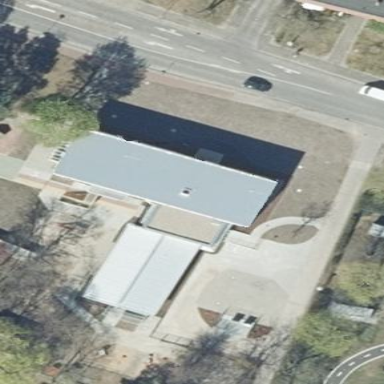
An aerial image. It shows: Kindergarten building.